This is a demodulated (Hilbert-envelope) spectrum computed from a bearing vibration snapshot; the dashed markers indicate where each bearing fault type would appear (BPFO, BPFI, BSF, FTF). Based on the visible evidence, which condition applies: normal, inner_race, outer_race, ball?
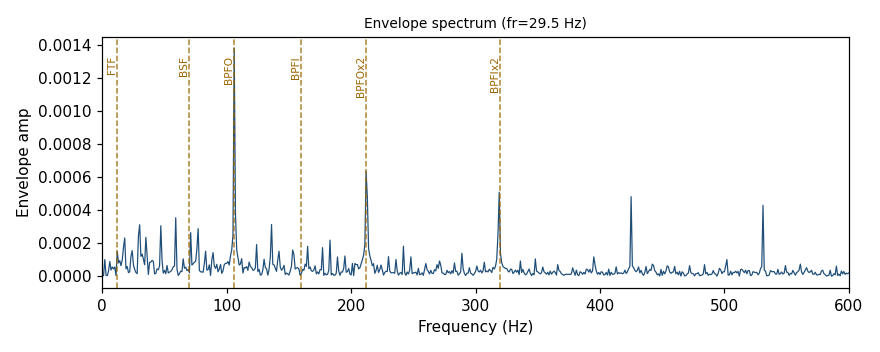
Answer: outer_race